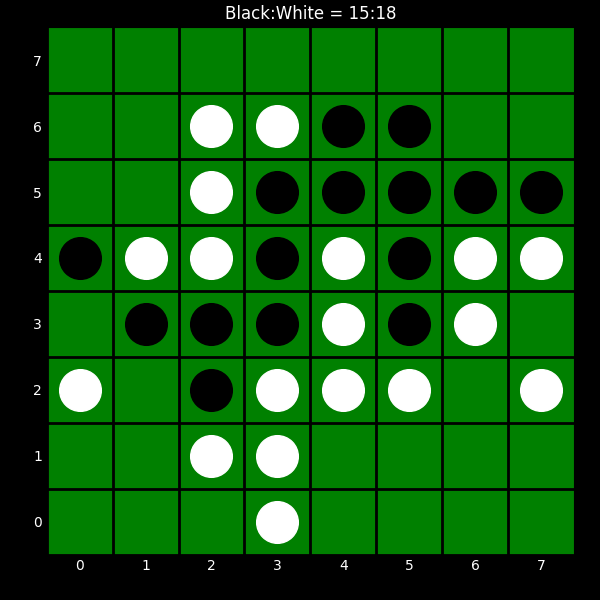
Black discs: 15
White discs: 18